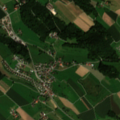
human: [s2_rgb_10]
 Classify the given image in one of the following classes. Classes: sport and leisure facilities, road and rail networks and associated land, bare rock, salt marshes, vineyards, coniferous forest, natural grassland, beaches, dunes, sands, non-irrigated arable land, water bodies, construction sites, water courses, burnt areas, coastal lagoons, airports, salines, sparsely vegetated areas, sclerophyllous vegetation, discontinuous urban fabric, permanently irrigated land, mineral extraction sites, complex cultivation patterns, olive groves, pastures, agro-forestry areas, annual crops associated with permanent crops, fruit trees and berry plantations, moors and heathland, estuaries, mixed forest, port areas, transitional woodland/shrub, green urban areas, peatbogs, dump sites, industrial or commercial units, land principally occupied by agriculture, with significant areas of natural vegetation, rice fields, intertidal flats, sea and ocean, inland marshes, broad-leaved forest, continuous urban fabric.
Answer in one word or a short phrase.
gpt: discontinuous urban fabric, non-irrigated arable land, mixed forest